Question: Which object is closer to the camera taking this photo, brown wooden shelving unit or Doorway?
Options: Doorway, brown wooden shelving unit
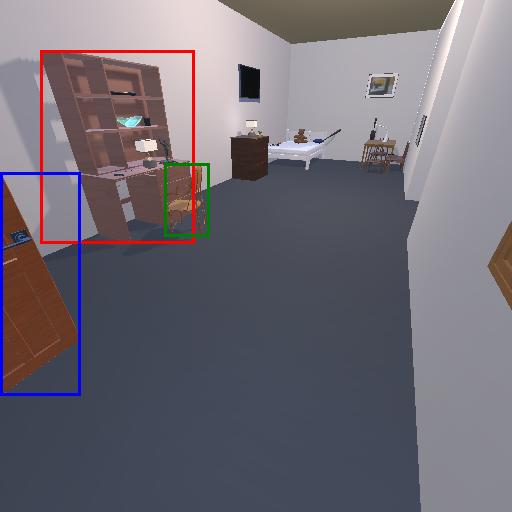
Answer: Doorway